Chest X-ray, AP view. Patient: 35 years old, sex F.
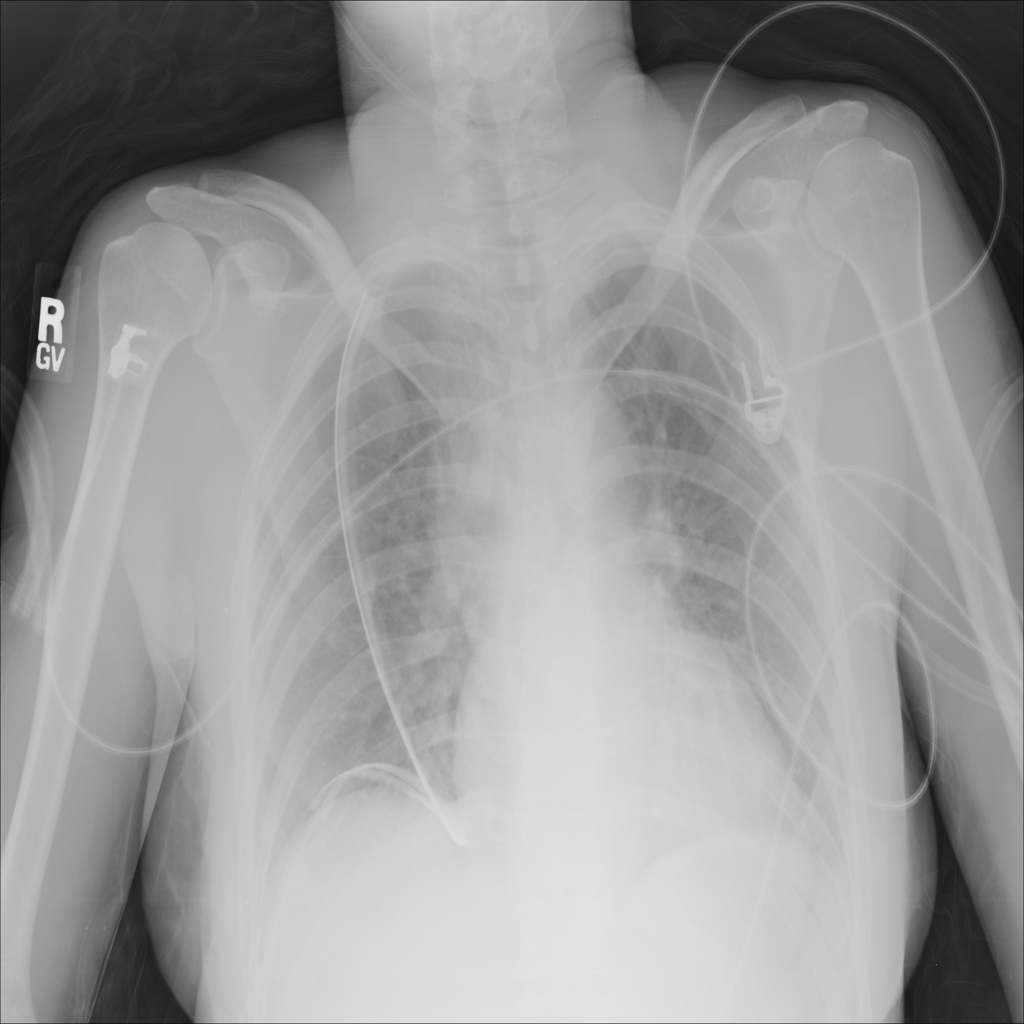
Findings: No Finding